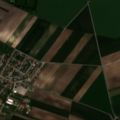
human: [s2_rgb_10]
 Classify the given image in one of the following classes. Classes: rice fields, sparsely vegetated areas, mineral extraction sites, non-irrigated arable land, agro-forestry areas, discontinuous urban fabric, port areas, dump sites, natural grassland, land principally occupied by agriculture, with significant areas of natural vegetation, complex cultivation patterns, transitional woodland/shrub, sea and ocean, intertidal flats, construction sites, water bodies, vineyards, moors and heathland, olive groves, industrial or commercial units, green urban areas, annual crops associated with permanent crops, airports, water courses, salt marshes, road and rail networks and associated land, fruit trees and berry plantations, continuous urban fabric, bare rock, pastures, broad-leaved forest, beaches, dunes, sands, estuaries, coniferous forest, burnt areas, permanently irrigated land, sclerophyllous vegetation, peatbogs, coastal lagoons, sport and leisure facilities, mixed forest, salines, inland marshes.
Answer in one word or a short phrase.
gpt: discontinuous urban fabric, sport and leisure facilities, non-irrigated arable land